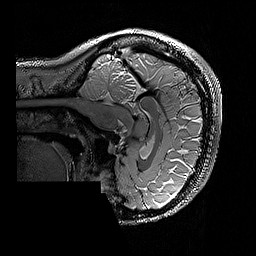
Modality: T2w
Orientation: sagittal
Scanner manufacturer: siemens
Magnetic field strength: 3 T
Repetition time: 3.2 s
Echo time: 0.428 s